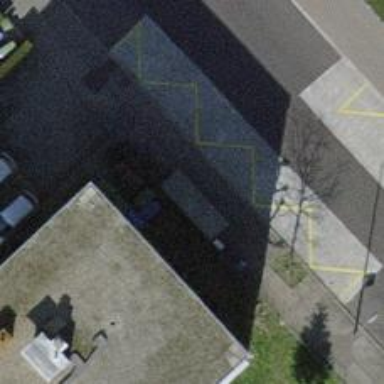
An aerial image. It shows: Bus stop with shelter. It is platform for public transport.